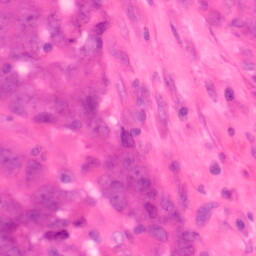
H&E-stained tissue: Colon